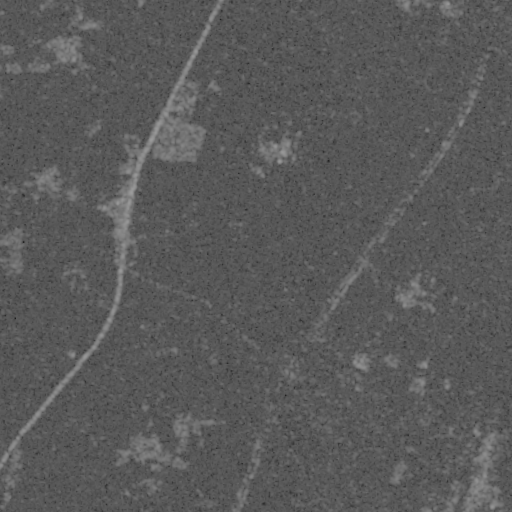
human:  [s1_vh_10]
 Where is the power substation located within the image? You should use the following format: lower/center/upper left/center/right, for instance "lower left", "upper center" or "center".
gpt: The power substation is located in the center left of the image.
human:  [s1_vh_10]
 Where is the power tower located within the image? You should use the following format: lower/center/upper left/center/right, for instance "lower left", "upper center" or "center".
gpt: The power tower is located in the center left of the image.
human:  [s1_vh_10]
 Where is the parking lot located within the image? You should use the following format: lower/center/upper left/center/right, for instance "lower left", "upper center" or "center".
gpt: There is no parking lot in the image.

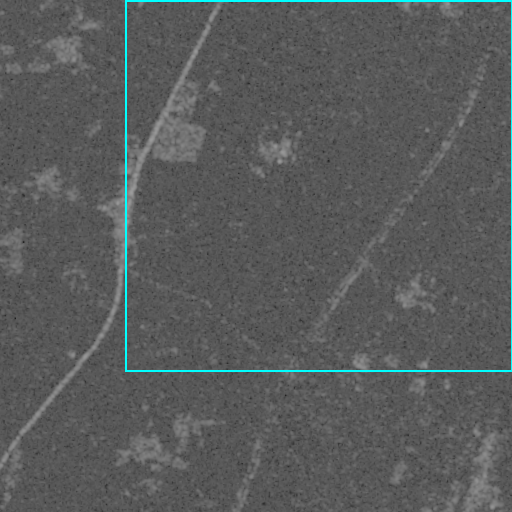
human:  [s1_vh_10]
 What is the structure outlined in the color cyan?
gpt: The structure outlined in cyan is a crop field.
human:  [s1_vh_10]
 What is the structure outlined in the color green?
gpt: There is no green outline.